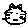
Label: cat